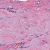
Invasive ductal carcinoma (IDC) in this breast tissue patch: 1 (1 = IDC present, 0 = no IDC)